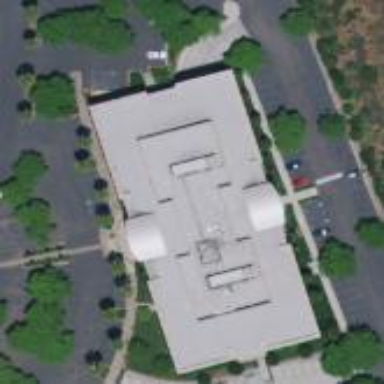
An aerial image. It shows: Commercial building.